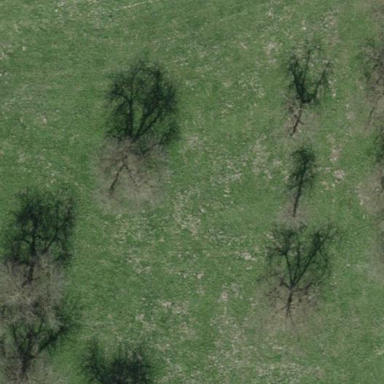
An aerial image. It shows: Orchard.